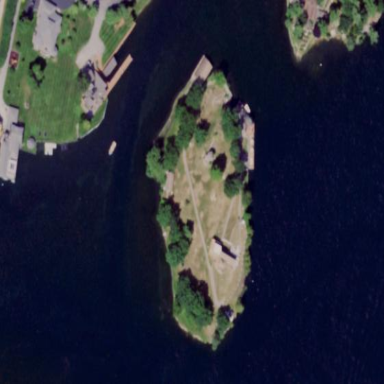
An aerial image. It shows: Islet.